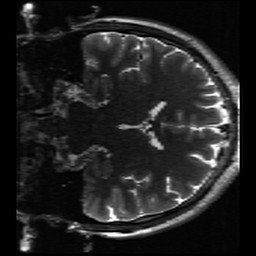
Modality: inplaneT2
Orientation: coronal